Field crop: maize
Growth stage: 2
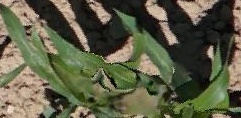
Species: maize